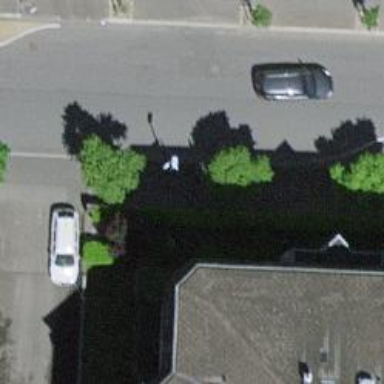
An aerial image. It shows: Broadleaved tree found on street.